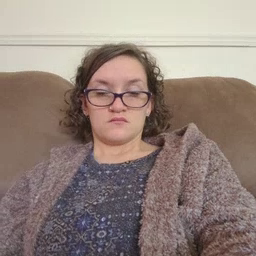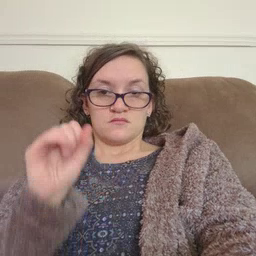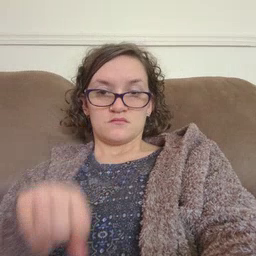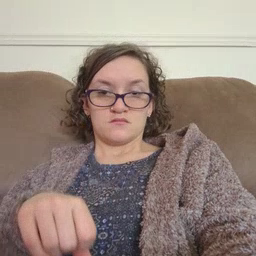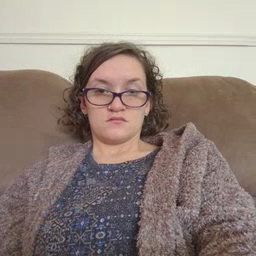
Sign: can